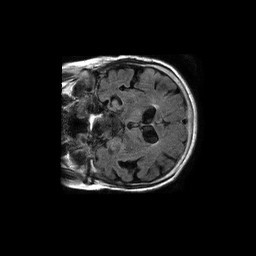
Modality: FLAIR
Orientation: coronal
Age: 81
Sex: female
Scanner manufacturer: philips
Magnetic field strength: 1.5 T
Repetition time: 6 s
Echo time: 0.12 s